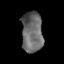
Tissue: prostate
Cell type: T cells
Senescence score: 0.3166
Nuclear area (px): 842
Mean DAPI intensity: 105.127